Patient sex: F
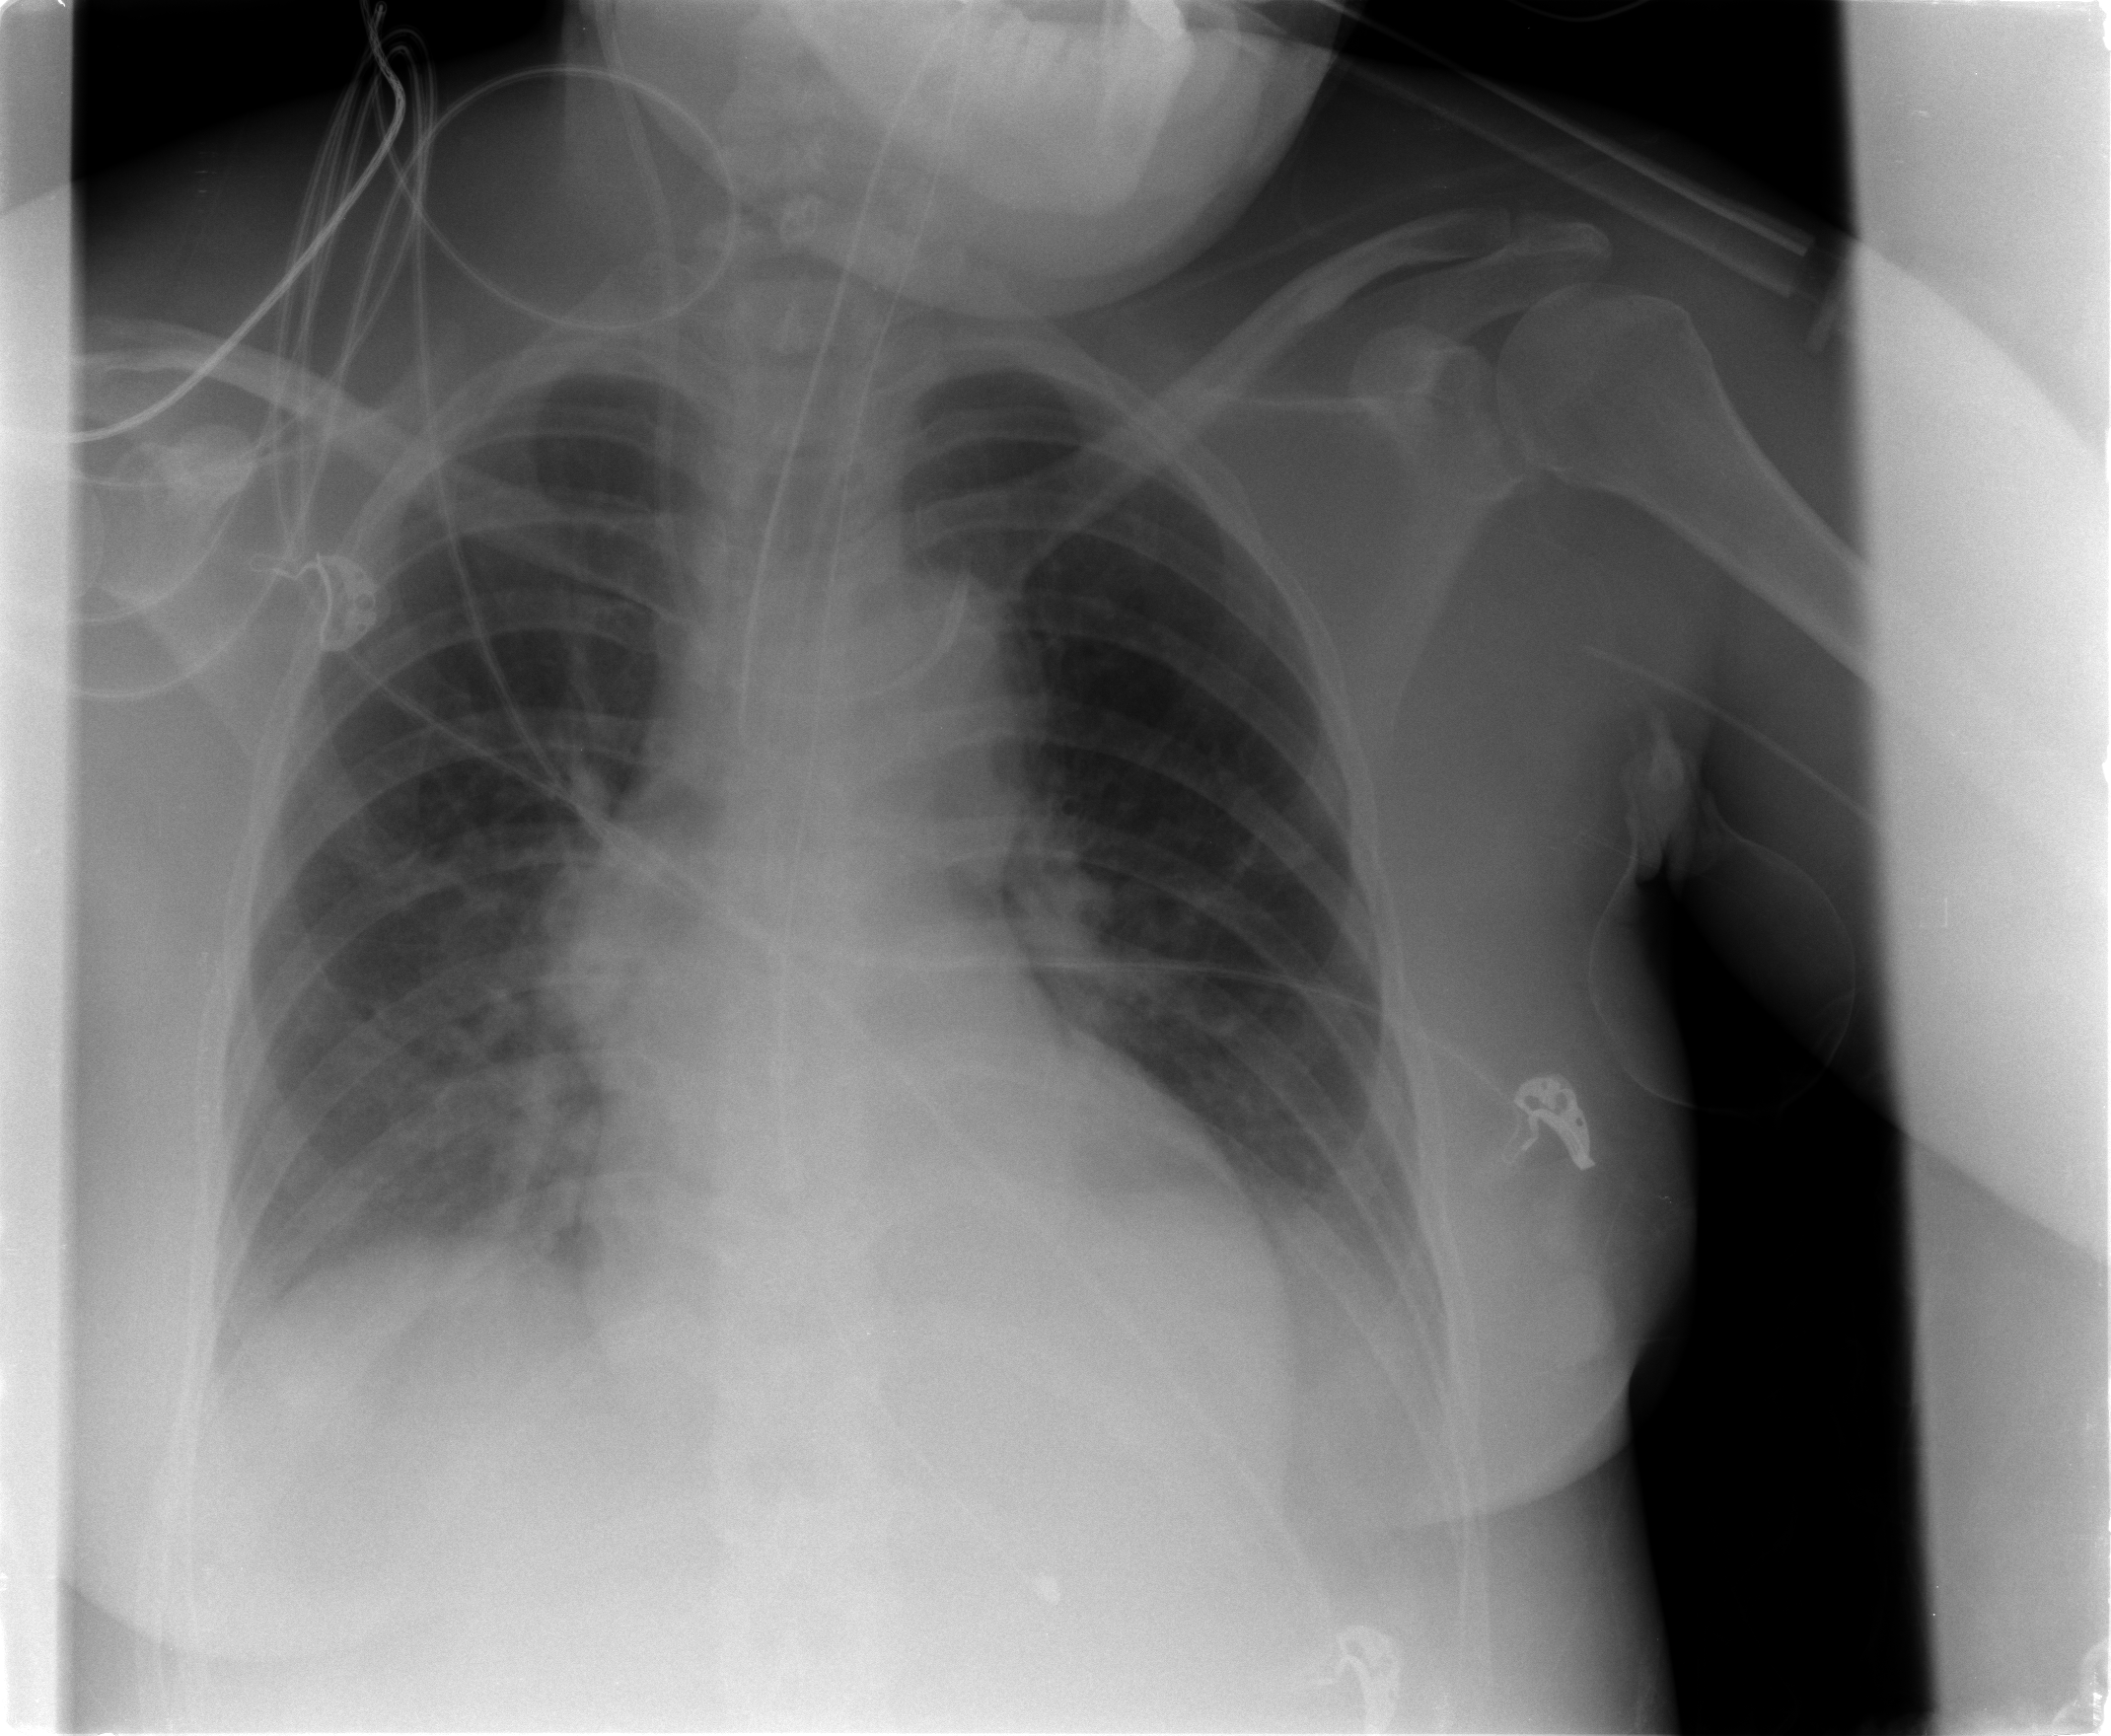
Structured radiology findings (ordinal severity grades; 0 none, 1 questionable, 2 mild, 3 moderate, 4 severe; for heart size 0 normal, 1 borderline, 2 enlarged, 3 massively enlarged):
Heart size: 1
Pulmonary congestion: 0
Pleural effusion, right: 0
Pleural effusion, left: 0
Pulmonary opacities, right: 0
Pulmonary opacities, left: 0
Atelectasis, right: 0
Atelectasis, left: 2